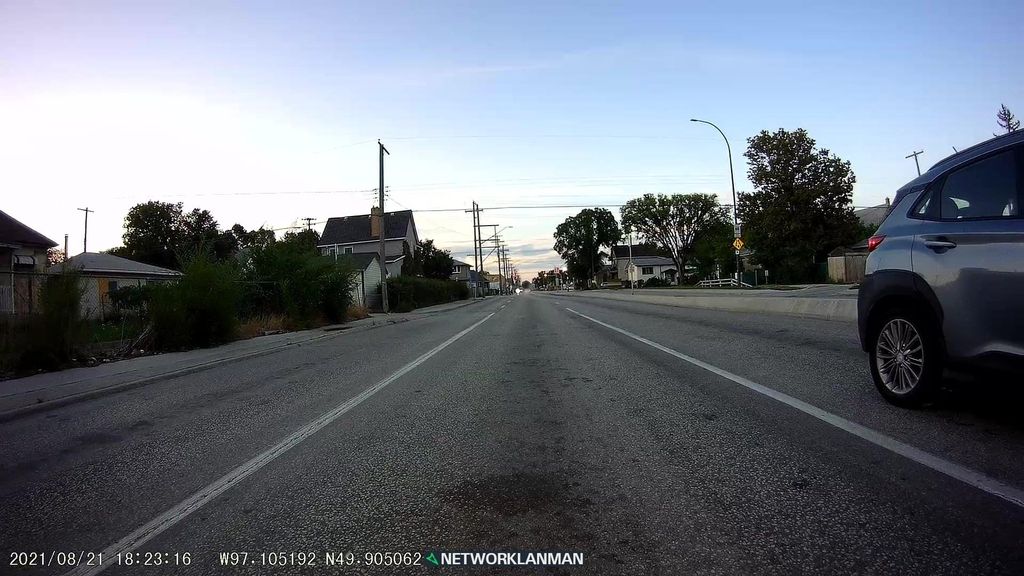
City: winnipeg